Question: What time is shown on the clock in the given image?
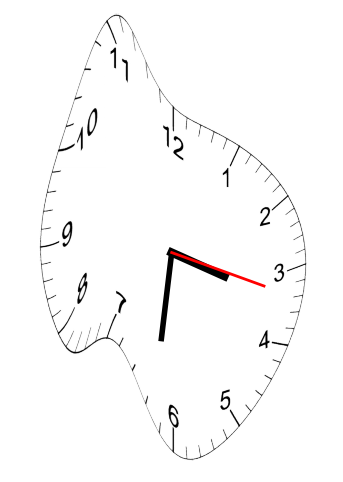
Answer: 03:31:17